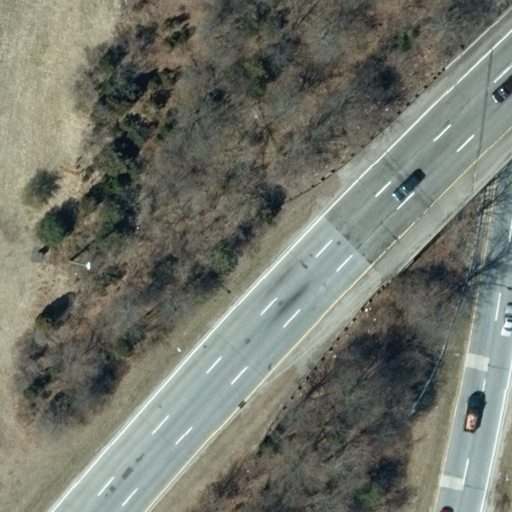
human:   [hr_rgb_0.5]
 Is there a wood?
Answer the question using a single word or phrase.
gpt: yes

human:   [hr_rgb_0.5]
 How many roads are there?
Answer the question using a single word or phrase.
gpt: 3

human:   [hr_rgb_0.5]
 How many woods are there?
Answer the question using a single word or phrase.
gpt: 1

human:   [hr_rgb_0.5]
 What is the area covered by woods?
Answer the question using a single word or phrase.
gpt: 6505m2

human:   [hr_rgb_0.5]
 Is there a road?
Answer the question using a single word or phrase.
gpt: yes

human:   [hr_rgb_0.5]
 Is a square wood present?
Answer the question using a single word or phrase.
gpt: no

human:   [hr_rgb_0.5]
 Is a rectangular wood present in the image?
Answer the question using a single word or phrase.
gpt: yes

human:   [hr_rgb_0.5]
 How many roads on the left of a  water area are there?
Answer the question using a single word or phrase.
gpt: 0

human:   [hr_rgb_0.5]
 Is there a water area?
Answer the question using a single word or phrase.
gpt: no

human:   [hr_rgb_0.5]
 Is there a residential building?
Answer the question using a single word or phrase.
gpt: no

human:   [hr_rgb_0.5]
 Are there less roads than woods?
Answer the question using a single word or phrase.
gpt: no

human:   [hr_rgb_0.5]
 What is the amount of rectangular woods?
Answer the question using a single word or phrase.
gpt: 1

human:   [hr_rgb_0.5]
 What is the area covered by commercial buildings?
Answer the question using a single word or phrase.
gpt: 0m2

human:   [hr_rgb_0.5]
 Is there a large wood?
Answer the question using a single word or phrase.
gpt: yes

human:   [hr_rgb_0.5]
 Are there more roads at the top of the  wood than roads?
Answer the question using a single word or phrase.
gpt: no

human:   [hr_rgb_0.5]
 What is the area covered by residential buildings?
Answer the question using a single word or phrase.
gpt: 0m2

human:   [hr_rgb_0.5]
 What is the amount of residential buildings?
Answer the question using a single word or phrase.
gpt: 0

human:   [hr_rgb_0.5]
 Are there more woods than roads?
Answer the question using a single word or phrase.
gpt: no

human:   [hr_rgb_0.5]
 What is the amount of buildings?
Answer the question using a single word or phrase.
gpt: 0

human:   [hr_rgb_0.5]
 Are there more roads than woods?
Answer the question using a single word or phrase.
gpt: yes

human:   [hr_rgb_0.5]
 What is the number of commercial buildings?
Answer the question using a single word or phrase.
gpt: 0

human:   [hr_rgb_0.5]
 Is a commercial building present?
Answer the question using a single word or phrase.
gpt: no

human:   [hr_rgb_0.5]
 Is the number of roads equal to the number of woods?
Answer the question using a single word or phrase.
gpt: no

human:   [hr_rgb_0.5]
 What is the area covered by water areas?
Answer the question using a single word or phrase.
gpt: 0m2

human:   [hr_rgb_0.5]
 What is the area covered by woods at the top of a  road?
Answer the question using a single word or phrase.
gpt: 0m2

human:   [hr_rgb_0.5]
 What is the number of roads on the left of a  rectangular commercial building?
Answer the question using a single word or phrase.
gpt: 0

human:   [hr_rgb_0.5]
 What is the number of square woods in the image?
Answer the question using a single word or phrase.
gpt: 0

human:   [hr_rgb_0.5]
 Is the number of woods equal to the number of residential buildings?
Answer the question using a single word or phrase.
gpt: no

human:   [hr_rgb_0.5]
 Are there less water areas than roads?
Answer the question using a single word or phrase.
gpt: yes

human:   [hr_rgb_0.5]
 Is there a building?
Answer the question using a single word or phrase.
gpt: no

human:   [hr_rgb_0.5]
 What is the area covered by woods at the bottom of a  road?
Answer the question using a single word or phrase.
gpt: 0m2

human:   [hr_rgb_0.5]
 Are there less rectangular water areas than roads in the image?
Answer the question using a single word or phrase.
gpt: yes

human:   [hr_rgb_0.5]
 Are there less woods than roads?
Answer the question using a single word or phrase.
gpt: yes

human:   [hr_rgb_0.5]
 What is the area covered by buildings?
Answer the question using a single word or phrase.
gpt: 0m2

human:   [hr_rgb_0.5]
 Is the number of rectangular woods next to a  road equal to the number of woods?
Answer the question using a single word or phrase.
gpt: yes

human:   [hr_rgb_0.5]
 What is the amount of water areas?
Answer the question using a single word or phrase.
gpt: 0

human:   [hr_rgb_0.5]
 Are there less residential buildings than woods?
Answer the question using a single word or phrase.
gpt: yes

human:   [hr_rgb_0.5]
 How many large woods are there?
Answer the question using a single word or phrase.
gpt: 1

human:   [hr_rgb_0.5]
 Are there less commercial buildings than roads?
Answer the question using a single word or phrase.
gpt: yes

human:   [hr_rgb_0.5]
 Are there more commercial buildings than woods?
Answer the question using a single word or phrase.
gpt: no

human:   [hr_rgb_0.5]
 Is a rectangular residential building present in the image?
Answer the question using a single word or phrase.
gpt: no

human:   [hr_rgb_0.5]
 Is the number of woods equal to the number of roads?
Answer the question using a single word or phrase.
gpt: no

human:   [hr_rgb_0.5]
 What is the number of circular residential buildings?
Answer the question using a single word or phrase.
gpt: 0

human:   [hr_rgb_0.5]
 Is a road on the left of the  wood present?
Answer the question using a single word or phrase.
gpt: yes

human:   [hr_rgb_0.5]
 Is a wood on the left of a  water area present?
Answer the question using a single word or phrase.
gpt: no

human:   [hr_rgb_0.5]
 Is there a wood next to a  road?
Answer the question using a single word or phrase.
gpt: yes

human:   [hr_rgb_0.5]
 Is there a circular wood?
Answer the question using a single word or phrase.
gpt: no

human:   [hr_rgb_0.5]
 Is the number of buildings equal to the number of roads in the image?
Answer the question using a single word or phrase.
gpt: no

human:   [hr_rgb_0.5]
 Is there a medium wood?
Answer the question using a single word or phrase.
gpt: no

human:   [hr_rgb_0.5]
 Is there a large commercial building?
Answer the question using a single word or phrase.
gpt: no

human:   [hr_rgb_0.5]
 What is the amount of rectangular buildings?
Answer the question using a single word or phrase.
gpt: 0

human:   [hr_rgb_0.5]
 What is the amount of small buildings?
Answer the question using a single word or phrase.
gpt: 0

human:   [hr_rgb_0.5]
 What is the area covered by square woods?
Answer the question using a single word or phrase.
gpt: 0m2

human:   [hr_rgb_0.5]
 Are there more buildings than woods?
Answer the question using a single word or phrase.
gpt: no

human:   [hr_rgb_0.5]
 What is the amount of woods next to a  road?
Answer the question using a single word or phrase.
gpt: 1

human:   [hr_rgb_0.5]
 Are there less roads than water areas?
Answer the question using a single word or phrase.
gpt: no

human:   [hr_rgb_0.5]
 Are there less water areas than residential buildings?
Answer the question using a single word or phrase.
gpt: no

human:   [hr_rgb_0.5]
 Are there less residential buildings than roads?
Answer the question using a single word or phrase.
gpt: yes

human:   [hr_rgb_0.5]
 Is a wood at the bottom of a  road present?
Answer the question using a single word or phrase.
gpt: no

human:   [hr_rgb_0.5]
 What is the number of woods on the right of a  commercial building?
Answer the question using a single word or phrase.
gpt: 0

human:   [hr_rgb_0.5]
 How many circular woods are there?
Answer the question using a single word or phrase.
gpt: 0

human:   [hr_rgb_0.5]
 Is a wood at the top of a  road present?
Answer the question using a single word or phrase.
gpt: no

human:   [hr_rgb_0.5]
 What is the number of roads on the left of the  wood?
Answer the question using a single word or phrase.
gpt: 3

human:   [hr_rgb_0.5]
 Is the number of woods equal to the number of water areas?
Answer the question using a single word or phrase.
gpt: no